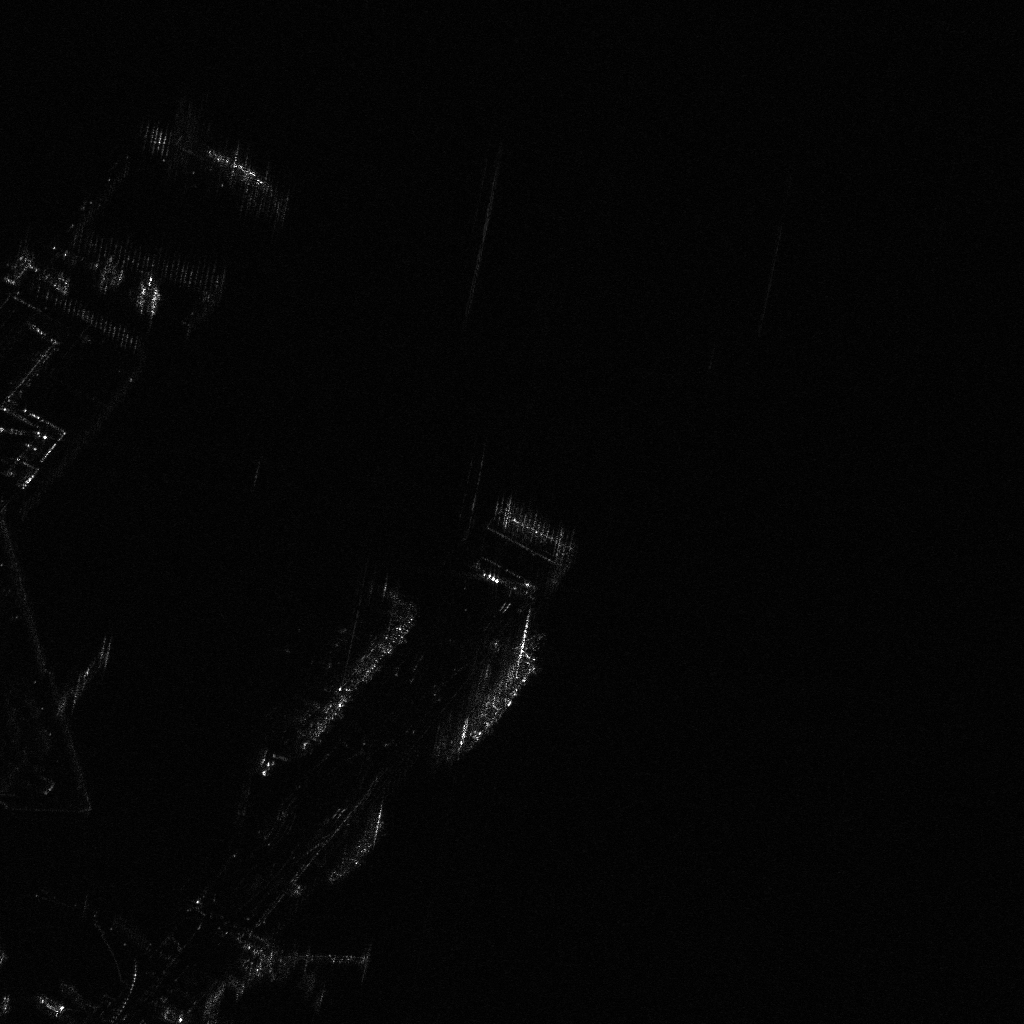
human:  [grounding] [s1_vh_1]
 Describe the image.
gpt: In the satellite image, there is  <ref>1 medium ore-oil </ref> <box>[[30, 55, 35, 79, 42]]</box> located at center,  <ref>1 large container </ref> <box>[[46, 61, 49, 76, 42]]</box> located at center,  <ref>1 large container </ref> <box>[[33, 78, 35, 87, 41]]</box> located at bottom,  <ref>3 medium container </ref> <box>[[14, 27, 15, 31, 9], [0, 23, 2, 27, 47], [9, 24, 10, 28, 9]]</box> located at top left,  <ref>1 large container </ref> <box>[[19, 16, 28, 18, 36]]</box> located at top left.